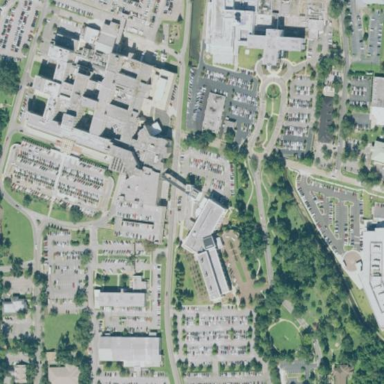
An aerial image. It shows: Healthcare facility identified as hospital.